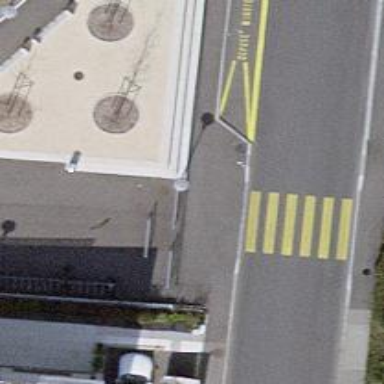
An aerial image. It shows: Cycle barrier.